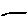
Label: line